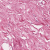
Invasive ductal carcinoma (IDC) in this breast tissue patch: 0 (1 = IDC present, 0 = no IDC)